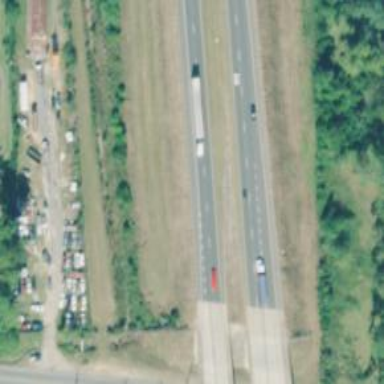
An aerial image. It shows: Motorway junction.